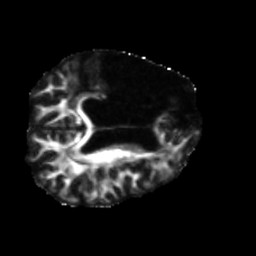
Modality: FA
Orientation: axial
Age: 64
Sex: male
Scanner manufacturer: siemens
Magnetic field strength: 3 T
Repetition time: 5.47 s
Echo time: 0.0854 s